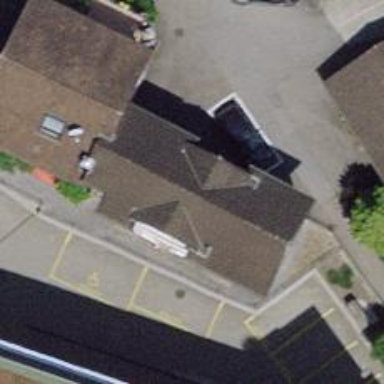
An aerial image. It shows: Beauty shop.